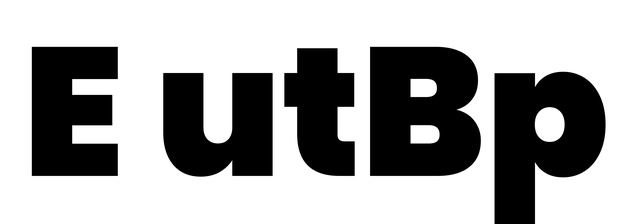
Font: Poppins-Black